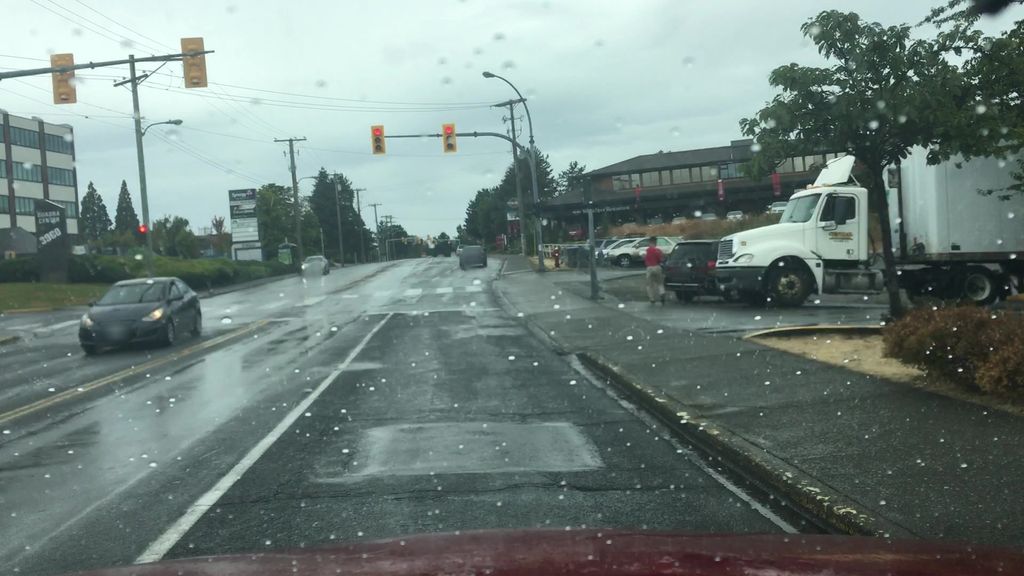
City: victoria